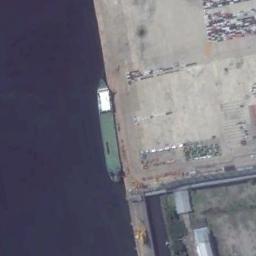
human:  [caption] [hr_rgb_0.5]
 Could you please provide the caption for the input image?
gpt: There is a ship in the blue water on the shore .

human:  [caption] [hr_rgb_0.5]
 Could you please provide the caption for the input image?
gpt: Several buildings are beside the ship .

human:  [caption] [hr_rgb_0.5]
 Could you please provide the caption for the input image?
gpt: A green and white cargo ship docked by the dock .

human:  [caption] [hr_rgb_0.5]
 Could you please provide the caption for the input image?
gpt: The green ship is docked at the truck terminal and some makeshift houses also are on the bank .

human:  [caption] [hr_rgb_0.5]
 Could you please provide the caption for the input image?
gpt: The green ship is at the harbor .